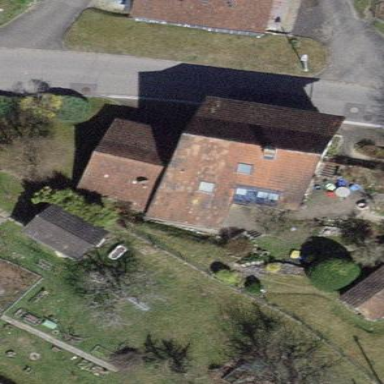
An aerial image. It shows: House with gabled roof oriented across.